Question: Consider the following picture

I get the selected row values in the three textboxes shown in the figure when i click a cell using following code.
'''
void dataGridView1_CellClick_1(object sender, DataGridViewCellEventArgs e) {
TBGRNo.Text = dataGridView1.Rows[e.RowIndex].Cells[0].Value.ToString();
TBSName.Text = dataGridView1.Rows[e.RowIndex].Cells[1].Value.ToString();
TBFName.Text = dataGridView1.Rows[e.RowIndex].Cells[2].Value.ToString();
}
'''
My Question is: how will I do the same thing in DevExpress XtraGrid control??
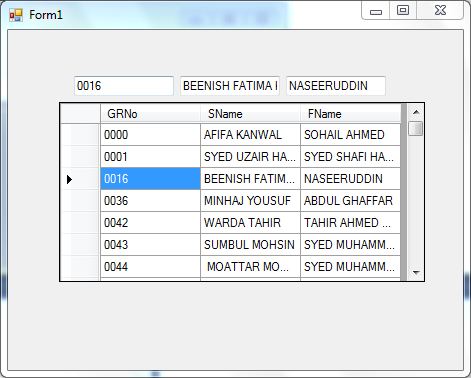
Answer: You can do this in a number of ways. You can use databinding (typical initialized after InitializeComponent();)
'''
textBox1.DataBindings.Add(new Binding("Text", yourBindingSource,
"TableName.ColumnName", true, DataSourceUpdateMode.OnPropertyChanged));
'''
or use a DataLayoutControl (if you are going to use textbox for editing, I really recommend spending some time to learn how to use this component.
or in FocusedRowChanged by assigning from one of these methods:
'''
textBox1.Text = gridView1.GetDataRow(e.FocusedRowHandle)["Name"].ToString();
textBox1.Text = gridView1.GetFocusedDataRow()["Name"].ToString();
textBox1.Text = (gridView1.GetFocusedRow() as DataRowView).Row["Name"].ToString();
textBox1.Text = gridView1.GetFocusedRowCellValue("Name").ToString();
'''